Question: I'm trying to debug an application that download a lot of resources from internet. The issue is that sometimes while downloading the app crashes (not in the same place or for the same resource).The memory seems ok, no memory warnings, no leaks, no zombies, the dirty size stay around 10MSSB +o- 2MB the resident 50MB.
The other weird things is that the error is still never happened on the simulator bu just on the device.
The crash log identifies a crash in another thread (num3) with EXC_BAD_ACCES(something gone) on an Apple lib. I can't understand if it's an application error or an API error.
> Incident Identifier: 9138742F-<PHONE>-8E62-000001650CF4
CrashReporter Key: 6f0ba5a6bbc182f6798918f01ccd6bac4f8e4713 Hardware
Model: iPad1,1 Process: XXX-Upgraded [949] Path:
/var/mobile/Applications/C98657F3-B7E6-4542-B0DA-70D8239E5210/XXX-Upgraded.app/XXX-Upgraded
Identifier: XXX-Upgraded Version: ??? (???) Code Type:
ARM (Native) Parent Process: launchd <URL>Date/Time: 2011-11-18 11:13:25.994 +0100 OS Version: iPhone
OS 5.0.1 (9A405) Report Version: 104Exception Type: EXC_BAD_ACCESS (SIGSEGV) Exception Codes:
KERN_INVALID_ADDRESS at 0xf006191c Crashed Thread: 3Thread 0 name: Dispatch queue: com.apple.main-thread Thread 0: 0
libsystem_kernel.dylib 0x360ad010 0x360ac000 + 4112 1
libsystem_kernel.dylib 0x360ad206 0x360ac000 + 4614 2
CoreFoundation 0x33ac441c 0x33a37000 + 578588 3
CoreFoundation 0x33ac311a 0x33a37000 + 573722 4
CoreFoundation 0x33a464d6 0x33a37000 + 62678 5
CoreFoundation 0x33a4639e 0x33a37000 + 62366 6
GraphicsServices 0x35686fc6 0x35683000 + 16326 7 UIKit
0x34b8b73c 0x34b5a000 + 202556 8 XXX-Upgraded
0x000028a8 main (main.m:15) 9 XXX-Upgraded
0x00002860 start + 32Thread 1 name: Dispatch queue: com.apple.libdispatch-manager Thread
1: 0 libsystem_kernel.dylib 0x360ad3b4 0x360ac000 + 5044 1
libdispatch.dylib 0x36dd3e78 0x36dc7000 + 52856 2
libdispatch.dylib 0x36dd3b96 0x36dc7000 + 52118Thread 2 name: WebThread Thread 2: 0 libsystem_kernel.dylib
0x360ad010 0x360ac000 + 4112 1 libsystem_kernel.dylib
0x360ad206 0x360ac000 + 4614 2 CoreFoundation
0x33ac441c 0x33a37000 + 578588 3 CoreFoundation
0x33ac3154 0x33a37000 + 573780 4 CoreFoundation
0x33a464d6 0x33a37000 + 62678 5 CoreFoundation
0x33a4639e 0x33a37000 + 62366 6 WebCore
0x33f02128 0x33e5a000 + 688424 7 libsystem_c.dylib
0x3492bc16 0x3491c000 + 64534 8 libsystem_c.dylib
0x3492bad0 0x3491c000 + 64208Thread 3 name: com.apple.NSURLConnectionLoader Thread 3 Crashed: 0
libobjc.A.dylib 0x35206fbc 0x35203000 + 16316 1
CoreFoundation 0x33a73d16 0x33a37000 + 249110 2
CoreFoundation 0x33a395bc 0x33a37000 + 9660 3
CFNetwork 0x32e56fd8 0x32dc7000 + 589784 4
CFNetwork 0x32e57cee 0x32dc7000 + 593134 5
CFNetwork 0x32e56940 0x32dc7000 + 588096 6
CoreFoundation 0x33a8555c 0x33a37000 + 320860 7
CoreFoundation 0x33a857a4 0x33a37000 + 321444 8
CoreFoundation 0x33ac4afc 0x33a37000 + 580348 9
CoreFoundation 0x33ac42c8 0x33a37000 + 578248 10
CoreFoundation 0x33ac306e 0x33a37000 + 573550 11
CoreFoundation 0x33a464d6 0x33a37000 + 62678 12
CoreFoundation 0x33a4639e 0x33a37000 + 62366 13
Foundation 0x3152abc2 0x3151a000 + 68546 14
Foundation 0x3152aa8a 0x3151a000 + 68234 15
Foundation 0x315be59a 0x3151a000 + 673178 16
libsystem_c.dylib 0x3492bc16 0x3491c000 + 64534 17
libsystem_c.dylib 0x3492bad0 0x3491c000 + 64208Thread 4 name: com.apple.CFSocket.private Thread 4: 0
libsystem_kernel.dylib 0x360bd570 0x360ac000 + 71024 1
CoreFoundation 0x33ac866a 0x33a37000 + 595562 2
libsystem_c.dylib 0x3492bc16 0x3491c000 + 64534 3
libsystem_c.dylib 0x3492bad0 0x3491c000 + 64208Thread 5: 0 libsystem_kernel.dylib 0x360bdcd4 0x360ac000 +
72916 1 libsystem_c.dylib 0x3492630a 0x3491c000 + 41738
2 libsystem_c.dylib 0x3492609c 0x3491c000 + 41116Thread 6: 0 libsystem_kernel.dylib 0x360bdcd4 0x360ac000 +
72916 1 libsystem_c.dylib 0x3492630a 0x3491c000 + 41738
2 libsystem_c.dylib 0x3492609c 0x3491c000 + 41116Thread 7: 0 libsystem_kernel.dylib 0x360bdcd4 0x360ac000 +
72916 1 libsystem_c.dylib 0x3492630a 0x3491c000 + 41738
2 libsystem_c.dylib 0x3492609c 0x3491c000 + 41116Thread 3 crashed with ARM Thread State:
r0: 0x006eaf90 r1: 0x328c119e r2: 0xf0061914 r3: 0x3eeb09a8
r4: 0xf0061914 r5: 0x006eaf94 r6: 0x020014c0 r7: 0x0343b2b0
r8: 0x3eecc690 r9: 0x0ca30467 r10: 0x00000014 r11: 0x00000080
ip: 0x3eea6814 sp: 0x0343b2a0 lr: 0x33a73d1d pc: 0x35206fbc cpsr: 0x20000030
[Update]
Finally I was cable to catch the error. It seems to be an overreleased chunk of data right at the end of connection:didReceiveData:. Actually to simplify debugging I've just left one line of code that appends data using output stream. I can't understand where I'm over-releasing.
Instruments shows pretty weird stuffs:
-first the zombie seems to be created inside some Apple API calling
-second, if you take a look at the image of the stack trace you can see that there is a CFRetain that doesn't increment the reference count of the object, thus unbalancing the other operations

Can someone help me out?
Thanks,
Andrea
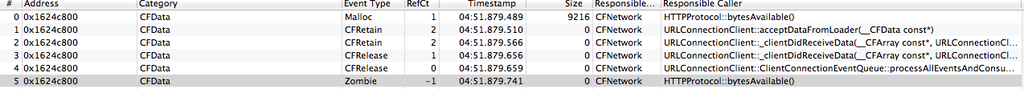
Answer: OK,
The DTS helped me out to find the bug, the issue refers probably to two bugs, one located in instruments and one CF.
The most important thing is that those bugs affect the application only while using allocation logging, so the app could run safe as I discovered during my tests session.